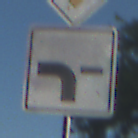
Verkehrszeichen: VerlaufVorfahrtsstrasse6
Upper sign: Vorfahrtsstrasse
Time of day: MorningAfternoon
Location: Outdoor (Nature)
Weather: Clear
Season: NotSpecified
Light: Natural